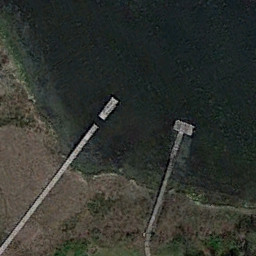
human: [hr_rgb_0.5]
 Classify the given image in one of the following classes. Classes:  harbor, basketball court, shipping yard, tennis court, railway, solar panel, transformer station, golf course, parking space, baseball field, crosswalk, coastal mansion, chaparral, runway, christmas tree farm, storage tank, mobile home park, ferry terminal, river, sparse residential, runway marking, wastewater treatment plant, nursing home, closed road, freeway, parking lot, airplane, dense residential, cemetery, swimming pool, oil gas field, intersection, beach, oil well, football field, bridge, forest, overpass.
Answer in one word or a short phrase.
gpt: ferry terminal